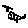
Label: fish